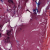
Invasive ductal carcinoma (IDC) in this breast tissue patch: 0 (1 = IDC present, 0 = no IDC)